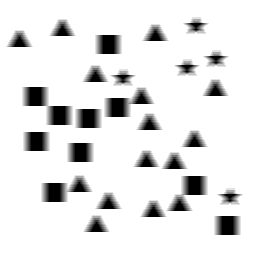
Squares: 10
Triangles: 15
Stars: 5
Total shapes: 30